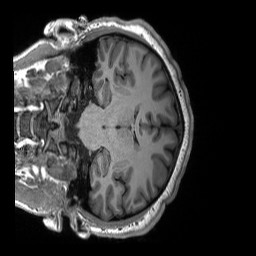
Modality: T1w
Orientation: coronal
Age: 18
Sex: male
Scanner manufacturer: siemens
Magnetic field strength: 3 T
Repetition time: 2.3 s
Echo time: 0.00298 s